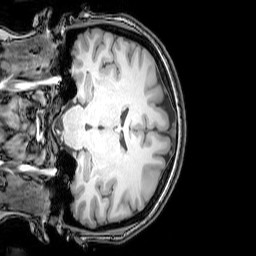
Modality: T1w
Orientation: coronal
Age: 23
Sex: female
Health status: healthy
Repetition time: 0.081 s
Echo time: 0.037 s